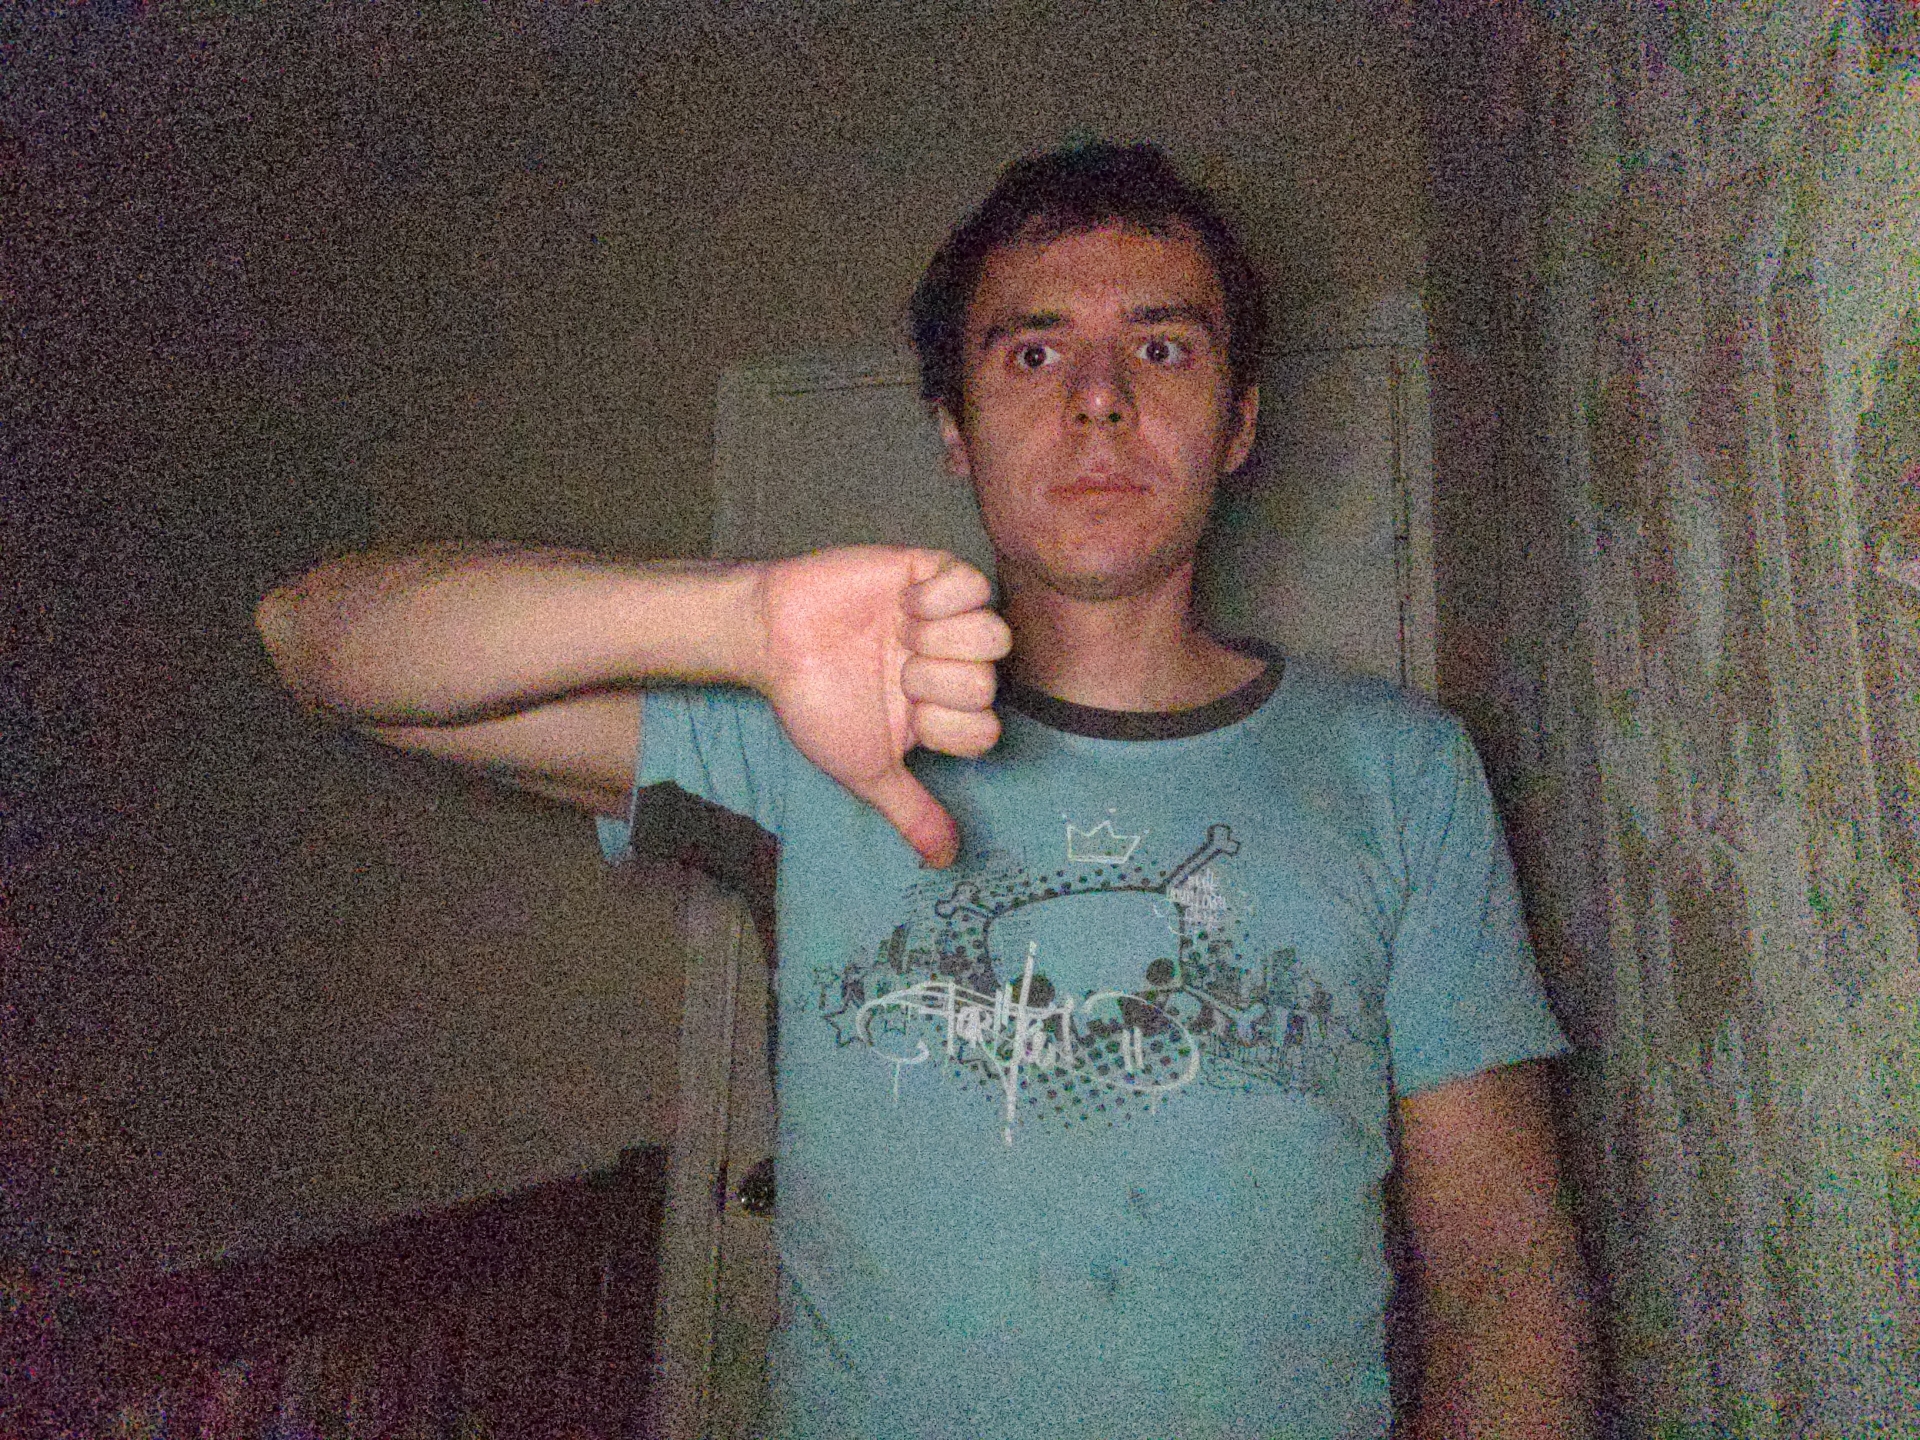
Label: noise